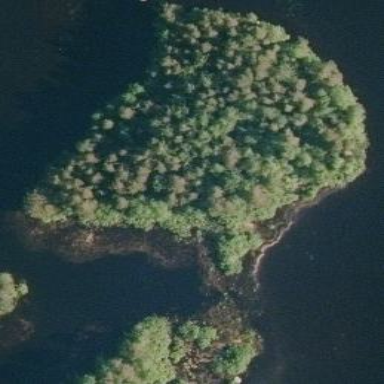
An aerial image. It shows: Image showing island.